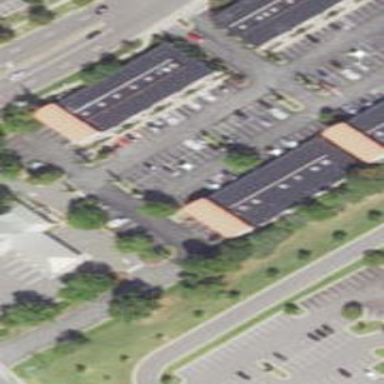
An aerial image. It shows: Commercial building.